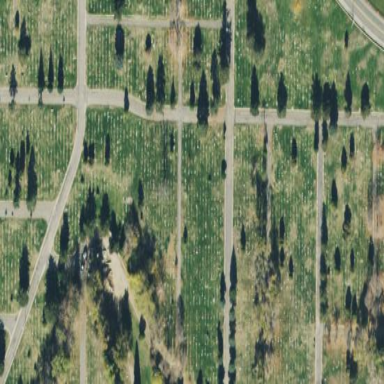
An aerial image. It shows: Sector in the cemetery.